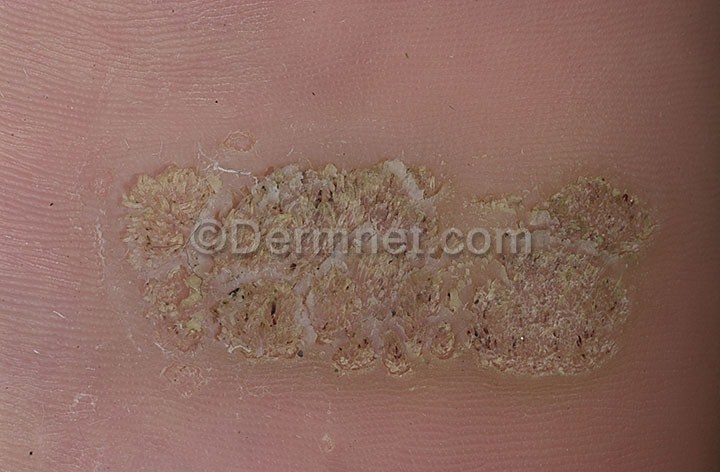
Disease: Warts Molluscum and other Viral Infections